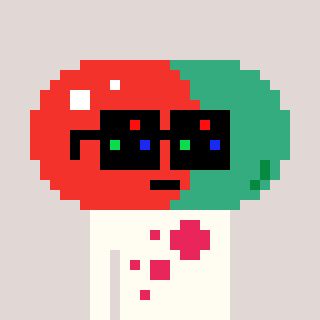
a pixel art character with square black sunglasses, a pill-shaped head and a grayscale-colored body on a warm background